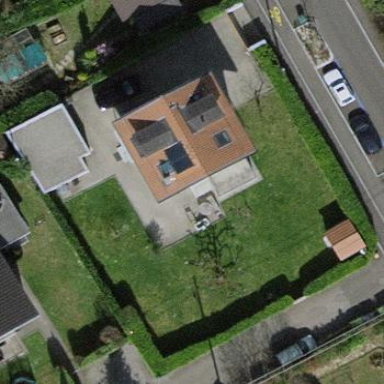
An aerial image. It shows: Garden surrounded by fence.